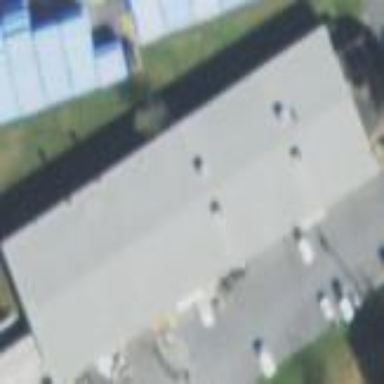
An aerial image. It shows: Industrial building.